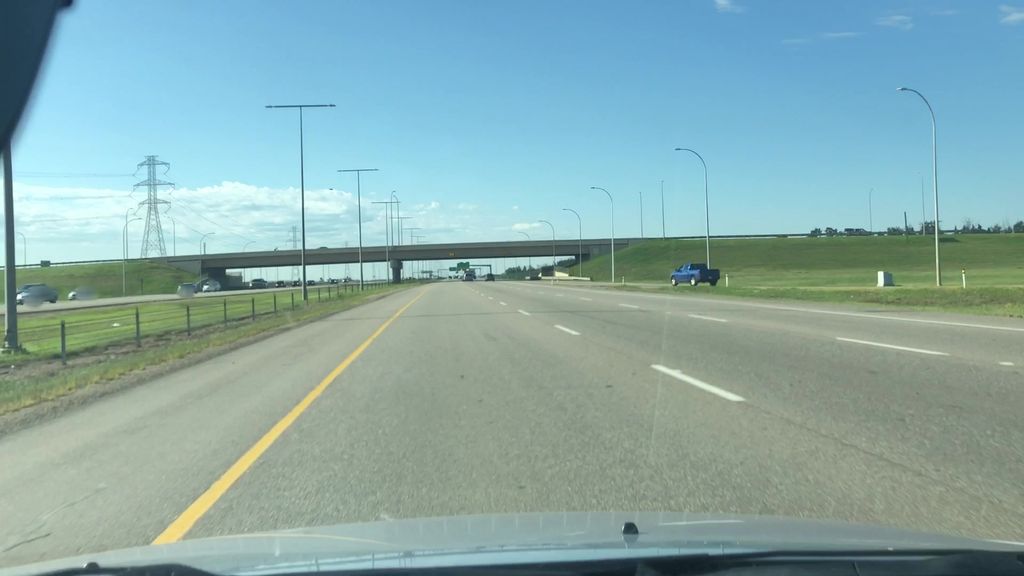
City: edmonton